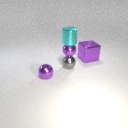
small purple metal sphere to the left of large purple metal cube